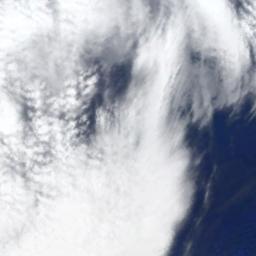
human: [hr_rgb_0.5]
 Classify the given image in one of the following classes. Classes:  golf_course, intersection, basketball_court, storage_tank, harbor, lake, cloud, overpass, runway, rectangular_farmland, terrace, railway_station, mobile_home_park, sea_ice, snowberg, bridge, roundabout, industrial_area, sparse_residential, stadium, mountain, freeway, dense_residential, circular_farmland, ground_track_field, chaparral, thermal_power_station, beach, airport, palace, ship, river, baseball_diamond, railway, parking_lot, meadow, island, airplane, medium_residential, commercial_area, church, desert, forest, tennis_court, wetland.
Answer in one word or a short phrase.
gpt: cloud